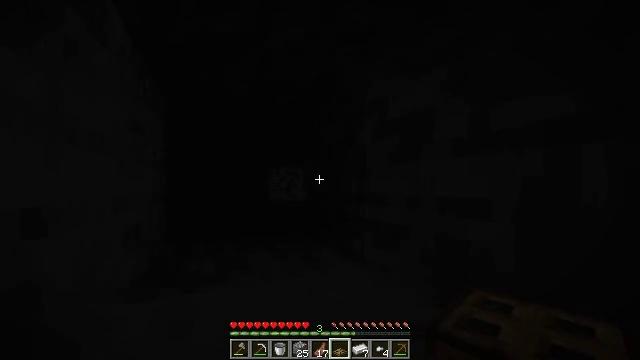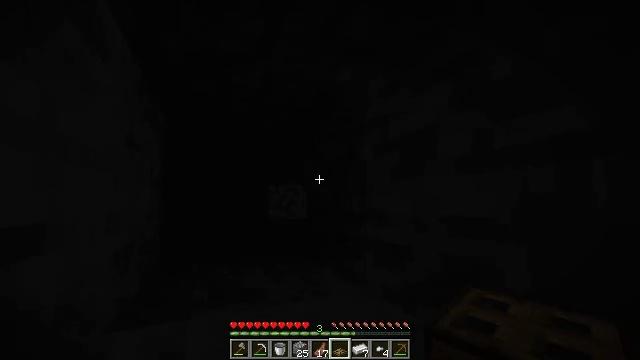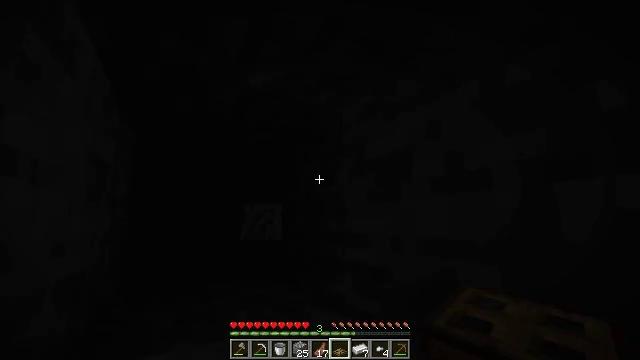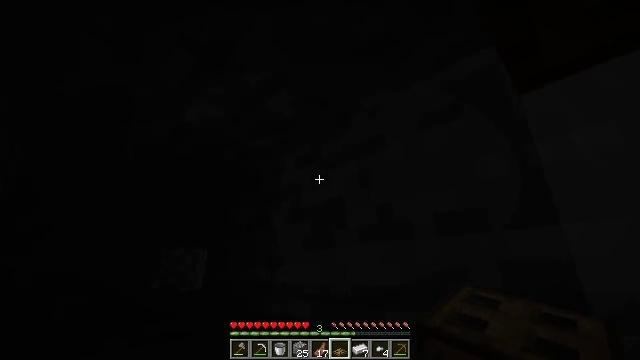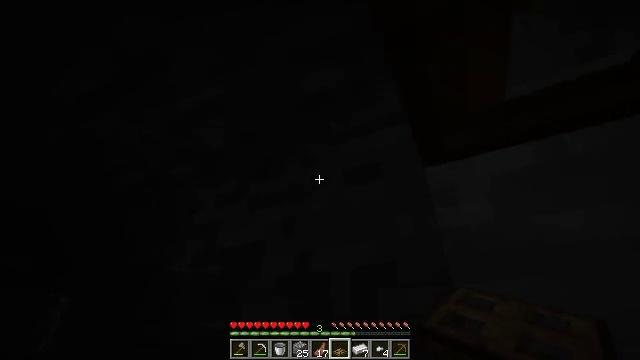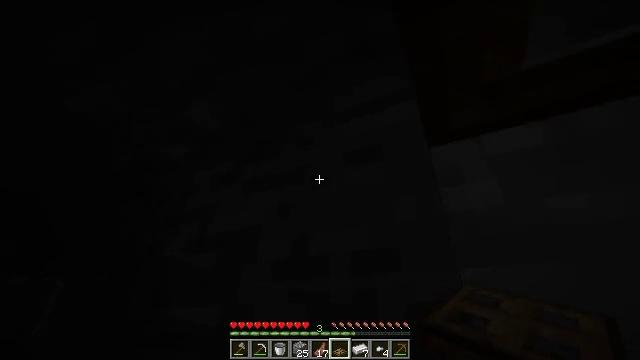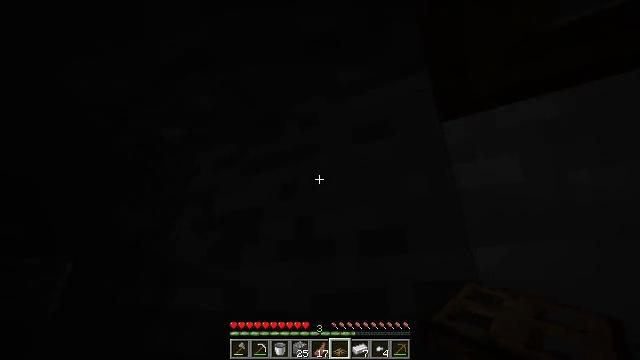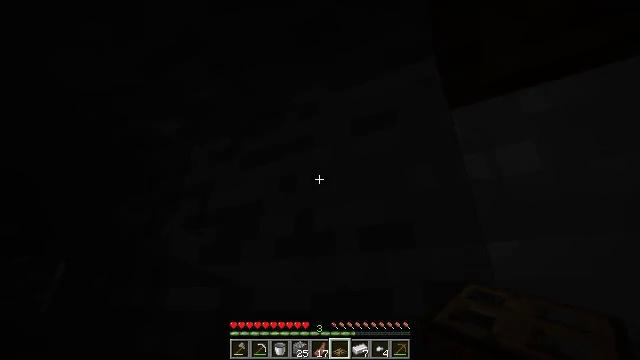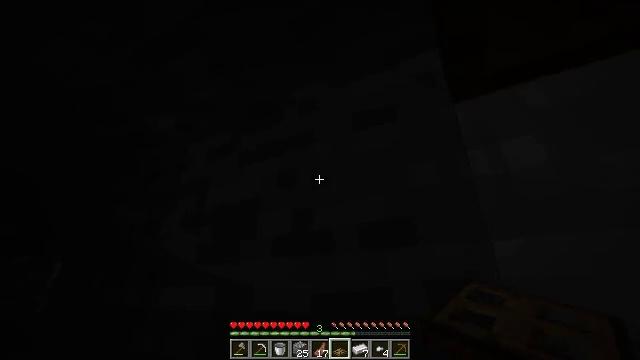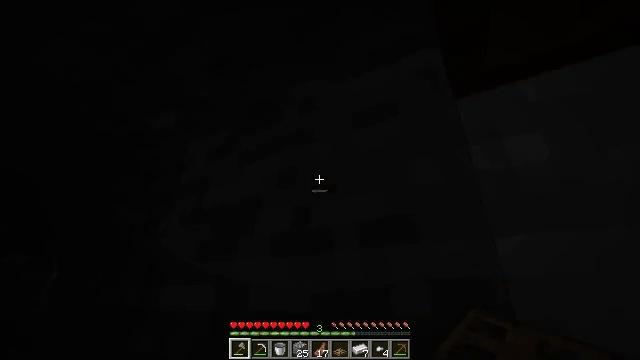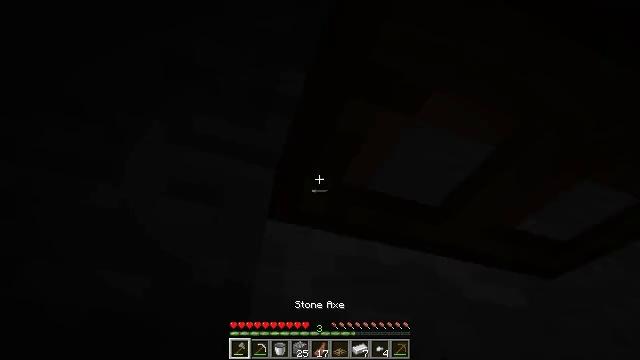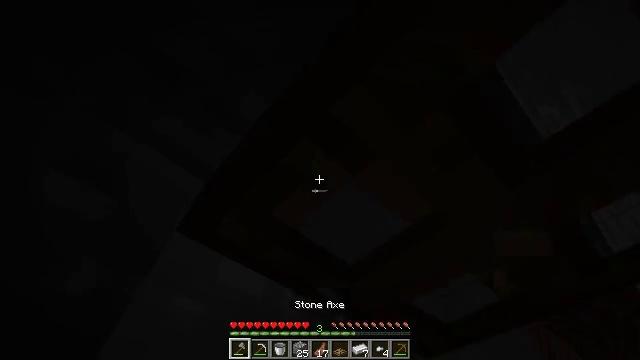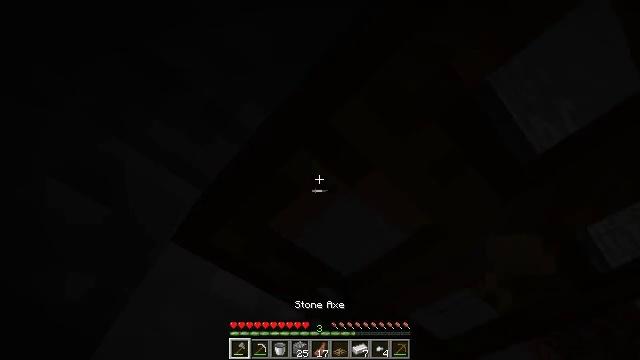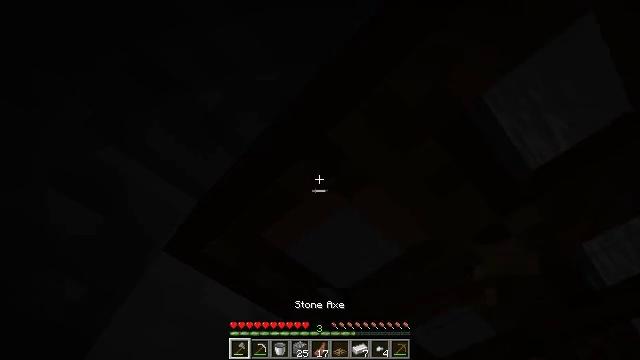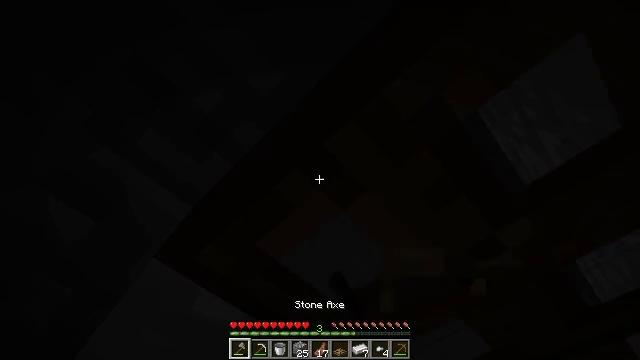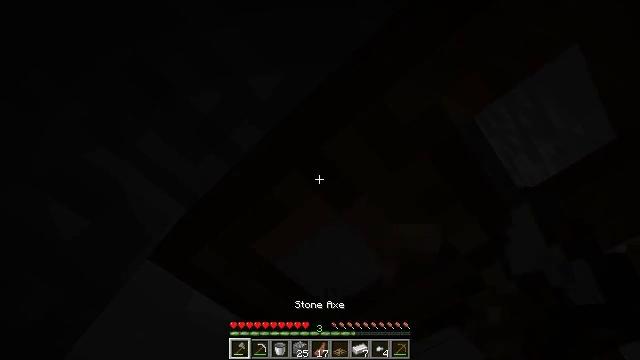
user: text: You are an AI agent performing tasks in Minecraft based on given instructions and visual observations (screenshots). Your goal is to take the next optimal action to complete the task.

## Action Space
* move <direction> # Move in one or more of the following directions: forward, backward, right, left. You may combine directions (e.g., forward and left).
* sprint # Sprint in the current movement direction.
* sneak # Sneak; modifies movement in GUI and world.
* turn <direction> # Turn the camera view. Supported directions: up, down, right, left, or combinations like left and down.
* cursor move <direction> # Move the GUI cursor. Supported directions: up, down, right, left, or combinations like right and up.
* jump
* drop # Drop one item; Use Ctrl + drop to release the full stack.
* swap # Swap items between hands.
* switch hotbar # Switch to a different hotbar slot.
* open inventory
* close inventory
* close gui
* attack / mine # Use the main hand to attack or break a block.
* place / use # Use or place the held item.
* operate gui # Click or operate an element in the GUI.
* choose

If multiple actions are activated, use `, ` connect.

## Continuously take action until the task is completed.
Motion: motion action
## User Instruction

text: Collect the oak trapdoor for re-use.
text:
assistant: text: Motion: turn up
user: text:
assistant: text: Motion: turn right and up
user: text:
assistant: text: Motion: turn right and up
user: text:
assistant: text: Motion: move forward, turn right and up
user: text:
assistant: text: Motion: move forward, turn down
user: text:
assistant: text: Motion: move forward, turn left and down
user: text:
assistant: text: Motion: no_op
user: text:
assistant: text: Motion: no_op
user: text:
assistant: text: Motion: switch to hotbar 1
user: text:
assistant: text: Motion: turn right and up, switch to hotbar 1
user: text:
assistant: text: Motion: turn right and up, attack / mine, switch to hotbar 1
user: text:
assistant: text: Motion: turn up, attack / mine
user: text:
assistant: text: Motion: turn right and up, attack / mine
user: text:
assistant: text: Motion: turn right and up, attack / mine
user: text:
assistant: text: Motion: turn right, attack / mine
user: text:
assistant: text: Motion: attack / mine
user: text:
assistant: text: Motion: attack / mine
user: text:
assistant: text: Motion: attack / mine
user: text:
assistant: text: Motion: attack / mine
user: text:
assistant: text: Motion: attack / mine
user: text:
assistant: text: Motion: attack / mine
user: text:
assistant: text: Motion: attack / mine
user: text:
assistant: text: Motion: attack / mine
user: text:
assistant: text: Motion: attack / mine
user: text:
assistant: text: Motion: attack / mine
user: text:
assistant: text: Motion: attack / mine
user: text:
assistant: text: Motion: attack / mine
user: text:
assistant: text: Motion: attack / mine
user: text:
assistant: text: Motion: attack / mine
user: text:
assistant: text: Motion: attack / mine